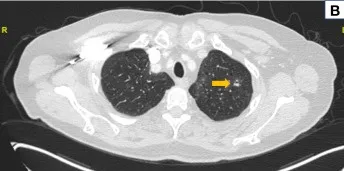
Radiologic response to neoadjuvant selpercatinib. Computed tomography (CT) imaging of chest before and after neoadjuvant selpercatinib treatment is shown. (B) A follow-up CT of the chest after 8 weeks of selpercatinib showed disease regression to 2.9 cm in the same mass (arrow). This was classified as stable disease by RECIST v1.1 per investigator assessment. RECIST, Response Evaluation Criteria in Solid Tumors.
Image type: radiology (ct)